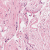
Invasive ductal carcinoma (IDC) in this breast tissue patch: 0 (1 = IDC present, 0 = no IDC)